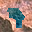
Label: 9